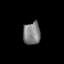
Tissue: lung
Cell type: Epithelial cells
Senescence score: 0.2054
Nuclear area (px): 384
Mean DAPI intensity: 127.016